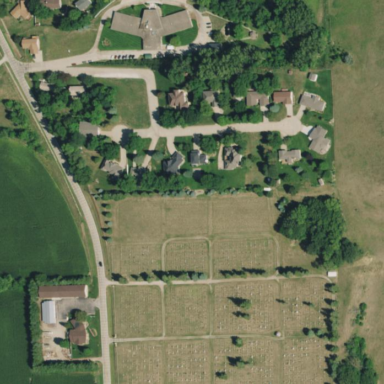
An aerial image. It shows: Cemetery.